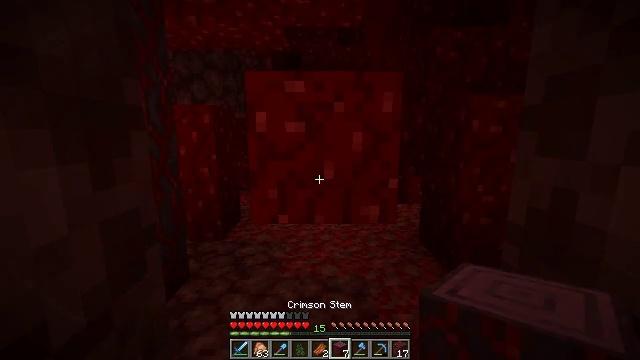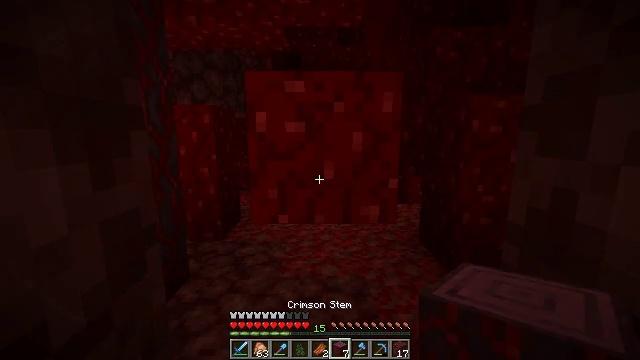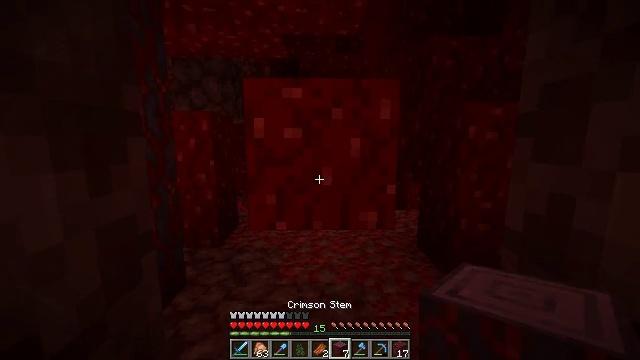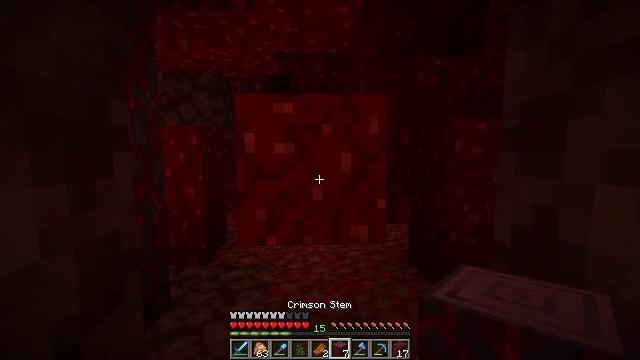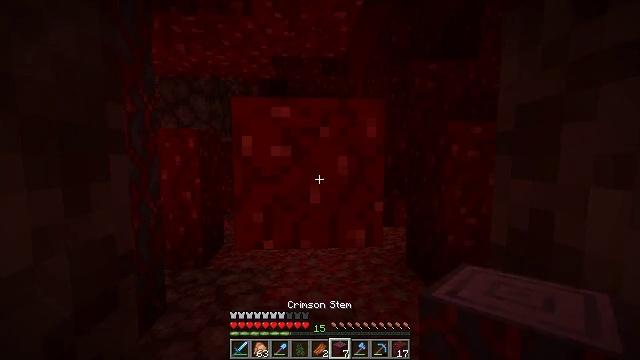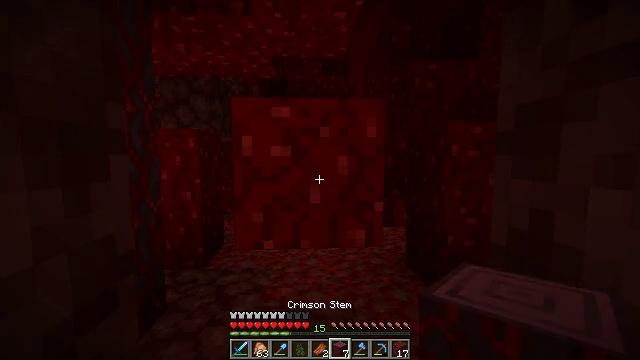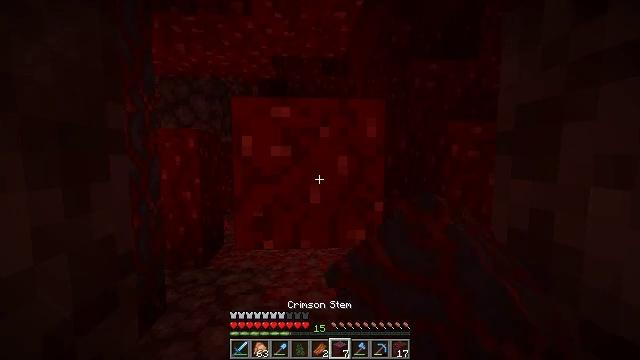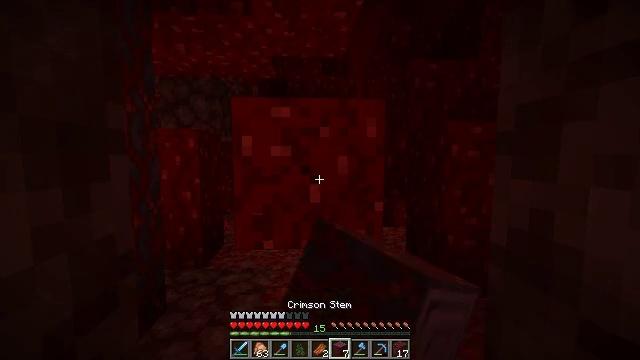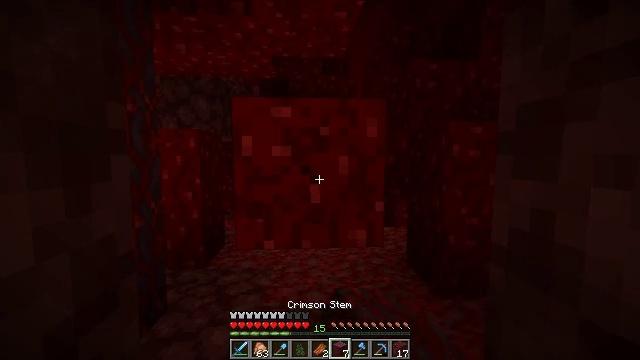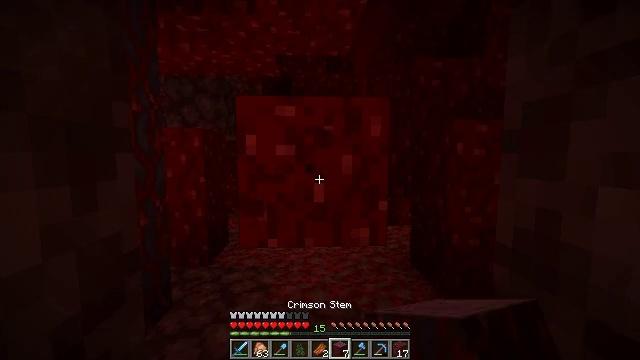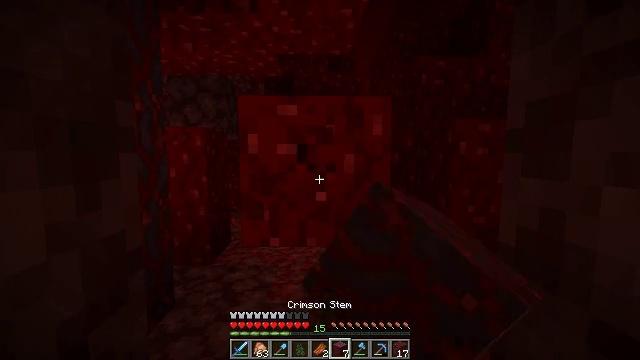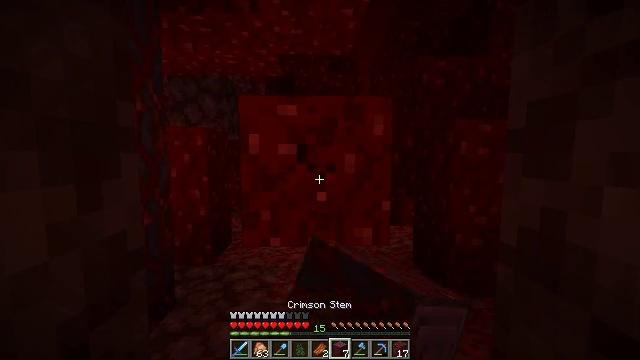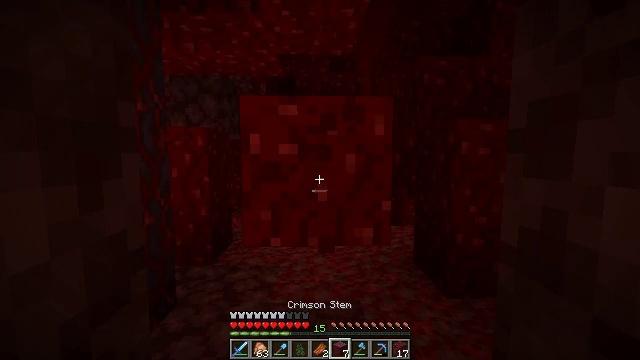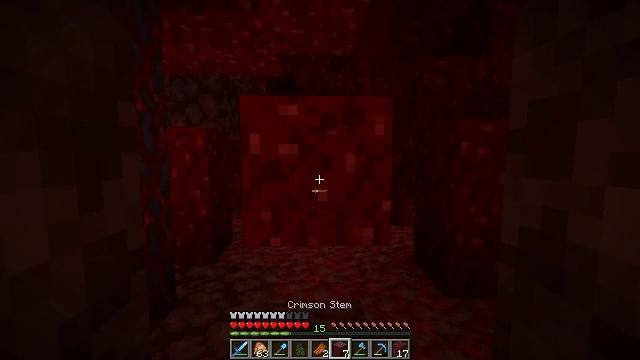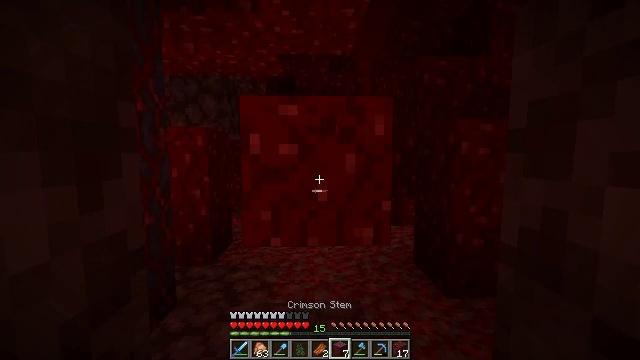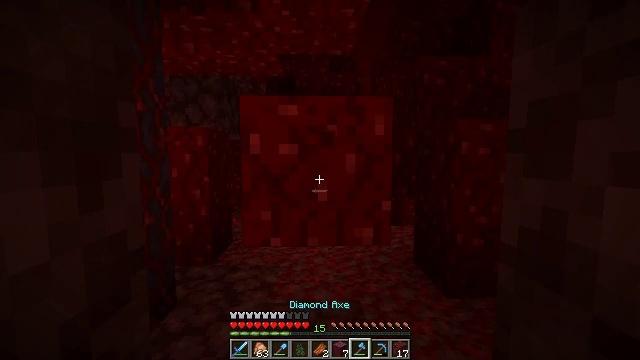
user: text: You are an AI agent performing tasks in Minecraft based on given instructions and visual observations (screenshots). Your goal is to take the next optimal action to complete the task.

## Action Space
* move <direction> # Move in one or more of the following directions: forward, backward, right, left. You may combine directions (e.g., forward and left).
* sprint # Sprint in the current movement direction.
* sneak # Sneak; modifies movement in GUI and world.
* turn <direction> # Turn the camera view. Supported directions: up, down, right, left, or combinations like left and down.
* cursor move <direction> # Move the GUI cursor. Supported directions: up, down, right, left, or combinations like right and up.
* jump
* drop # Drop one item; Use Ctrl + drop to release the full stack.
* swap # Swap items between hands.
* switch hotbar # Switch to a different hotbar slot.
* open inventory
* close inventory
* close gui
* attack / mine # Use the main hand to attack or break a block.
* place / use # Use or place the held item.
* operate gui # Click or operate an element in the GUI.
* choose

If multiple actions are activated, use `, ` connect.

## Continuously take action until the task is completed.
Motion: motion action
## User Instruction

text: Attack the nether wart block to break it.
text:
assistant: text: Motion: no_op
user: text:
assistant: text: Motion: turn up
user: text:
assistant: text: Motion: turn right and up
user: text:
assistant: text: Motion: no_op
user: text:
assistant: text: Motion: attack / mine
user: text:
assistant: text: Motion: attack / mine
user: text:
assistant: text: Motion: attack / mine
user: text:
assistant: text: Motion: attack / mine
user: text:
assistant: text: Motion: attack / mine
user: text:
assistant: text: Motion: attack / mine
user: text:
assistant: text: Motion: attack / mine
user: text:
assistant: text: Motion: no_op
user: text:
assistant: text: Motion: no_op
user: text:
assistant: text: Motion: no_op
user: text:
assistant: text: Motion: no_op
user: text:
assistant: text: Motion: no_op
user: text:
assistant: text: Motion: no_op
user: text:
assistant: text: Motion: no_op
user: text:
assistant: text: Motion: no_op
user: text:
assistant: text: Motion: no_op
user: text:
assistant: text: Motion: no_op
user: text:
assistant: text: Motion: no_op
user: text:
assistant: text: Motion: no_op
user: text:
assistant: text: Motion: attack / mine
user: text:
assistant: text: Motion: attack / mine
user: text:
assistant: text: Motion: attack / mine
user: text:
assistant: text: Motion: attack / mine
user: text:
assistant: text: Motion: attack / mine
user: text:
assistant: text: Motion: attack / mine
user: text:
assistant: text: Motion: attack / mine